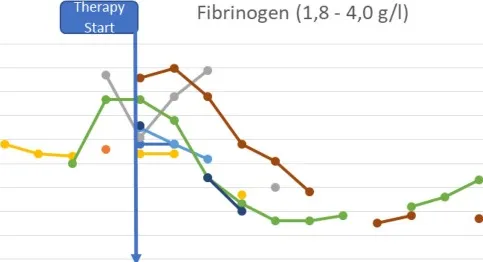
Fibrinogen.
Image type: pathology (immunostaining)